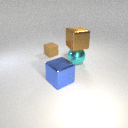
large cyan metal sphere to the right of large blue metal cube